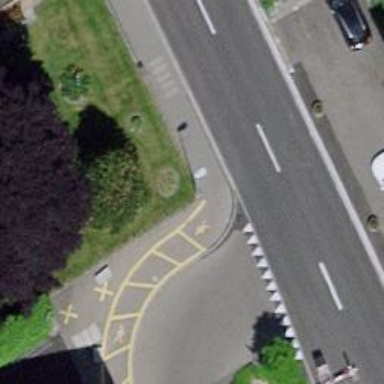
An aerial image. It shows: Bicycle parking area with wall loops for securing bicycles. The surface is asphalt.